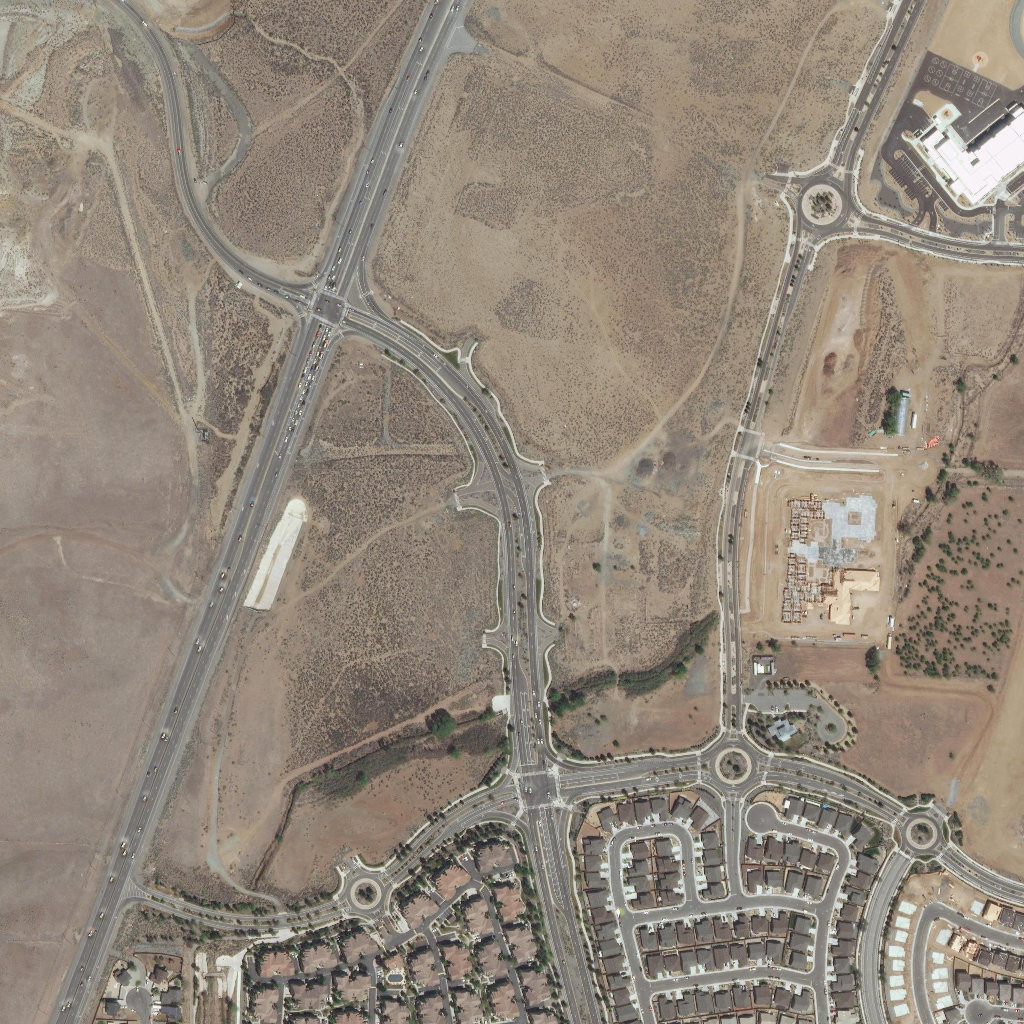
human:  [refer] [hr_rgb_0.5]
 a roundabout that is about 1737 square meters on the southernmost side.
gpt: <box>[[68, 71, 74, 77, 0]]</box>